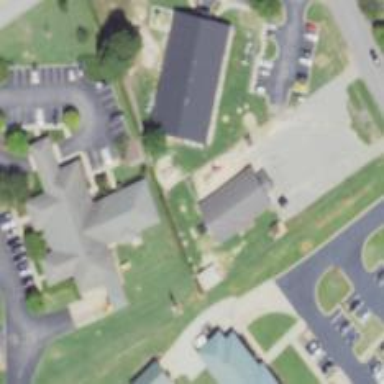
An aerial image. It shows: Clinic building.